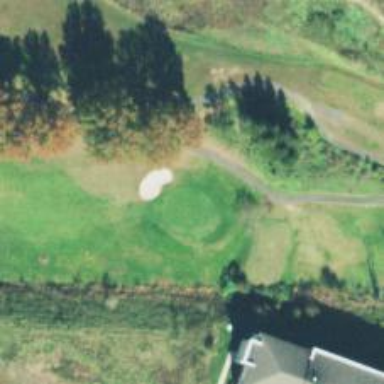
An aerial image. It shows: View of golf hole.